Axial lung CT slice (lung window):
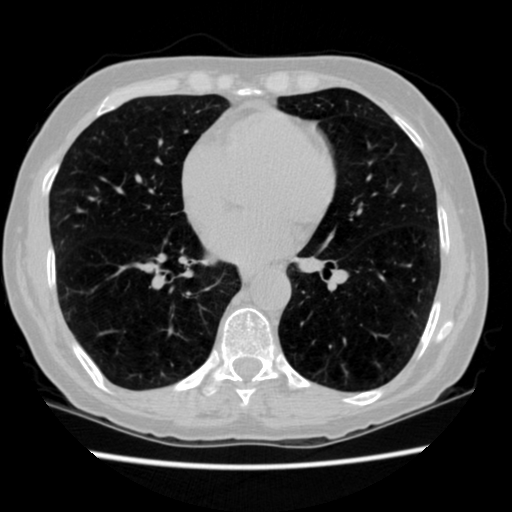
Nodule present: no